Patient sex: F
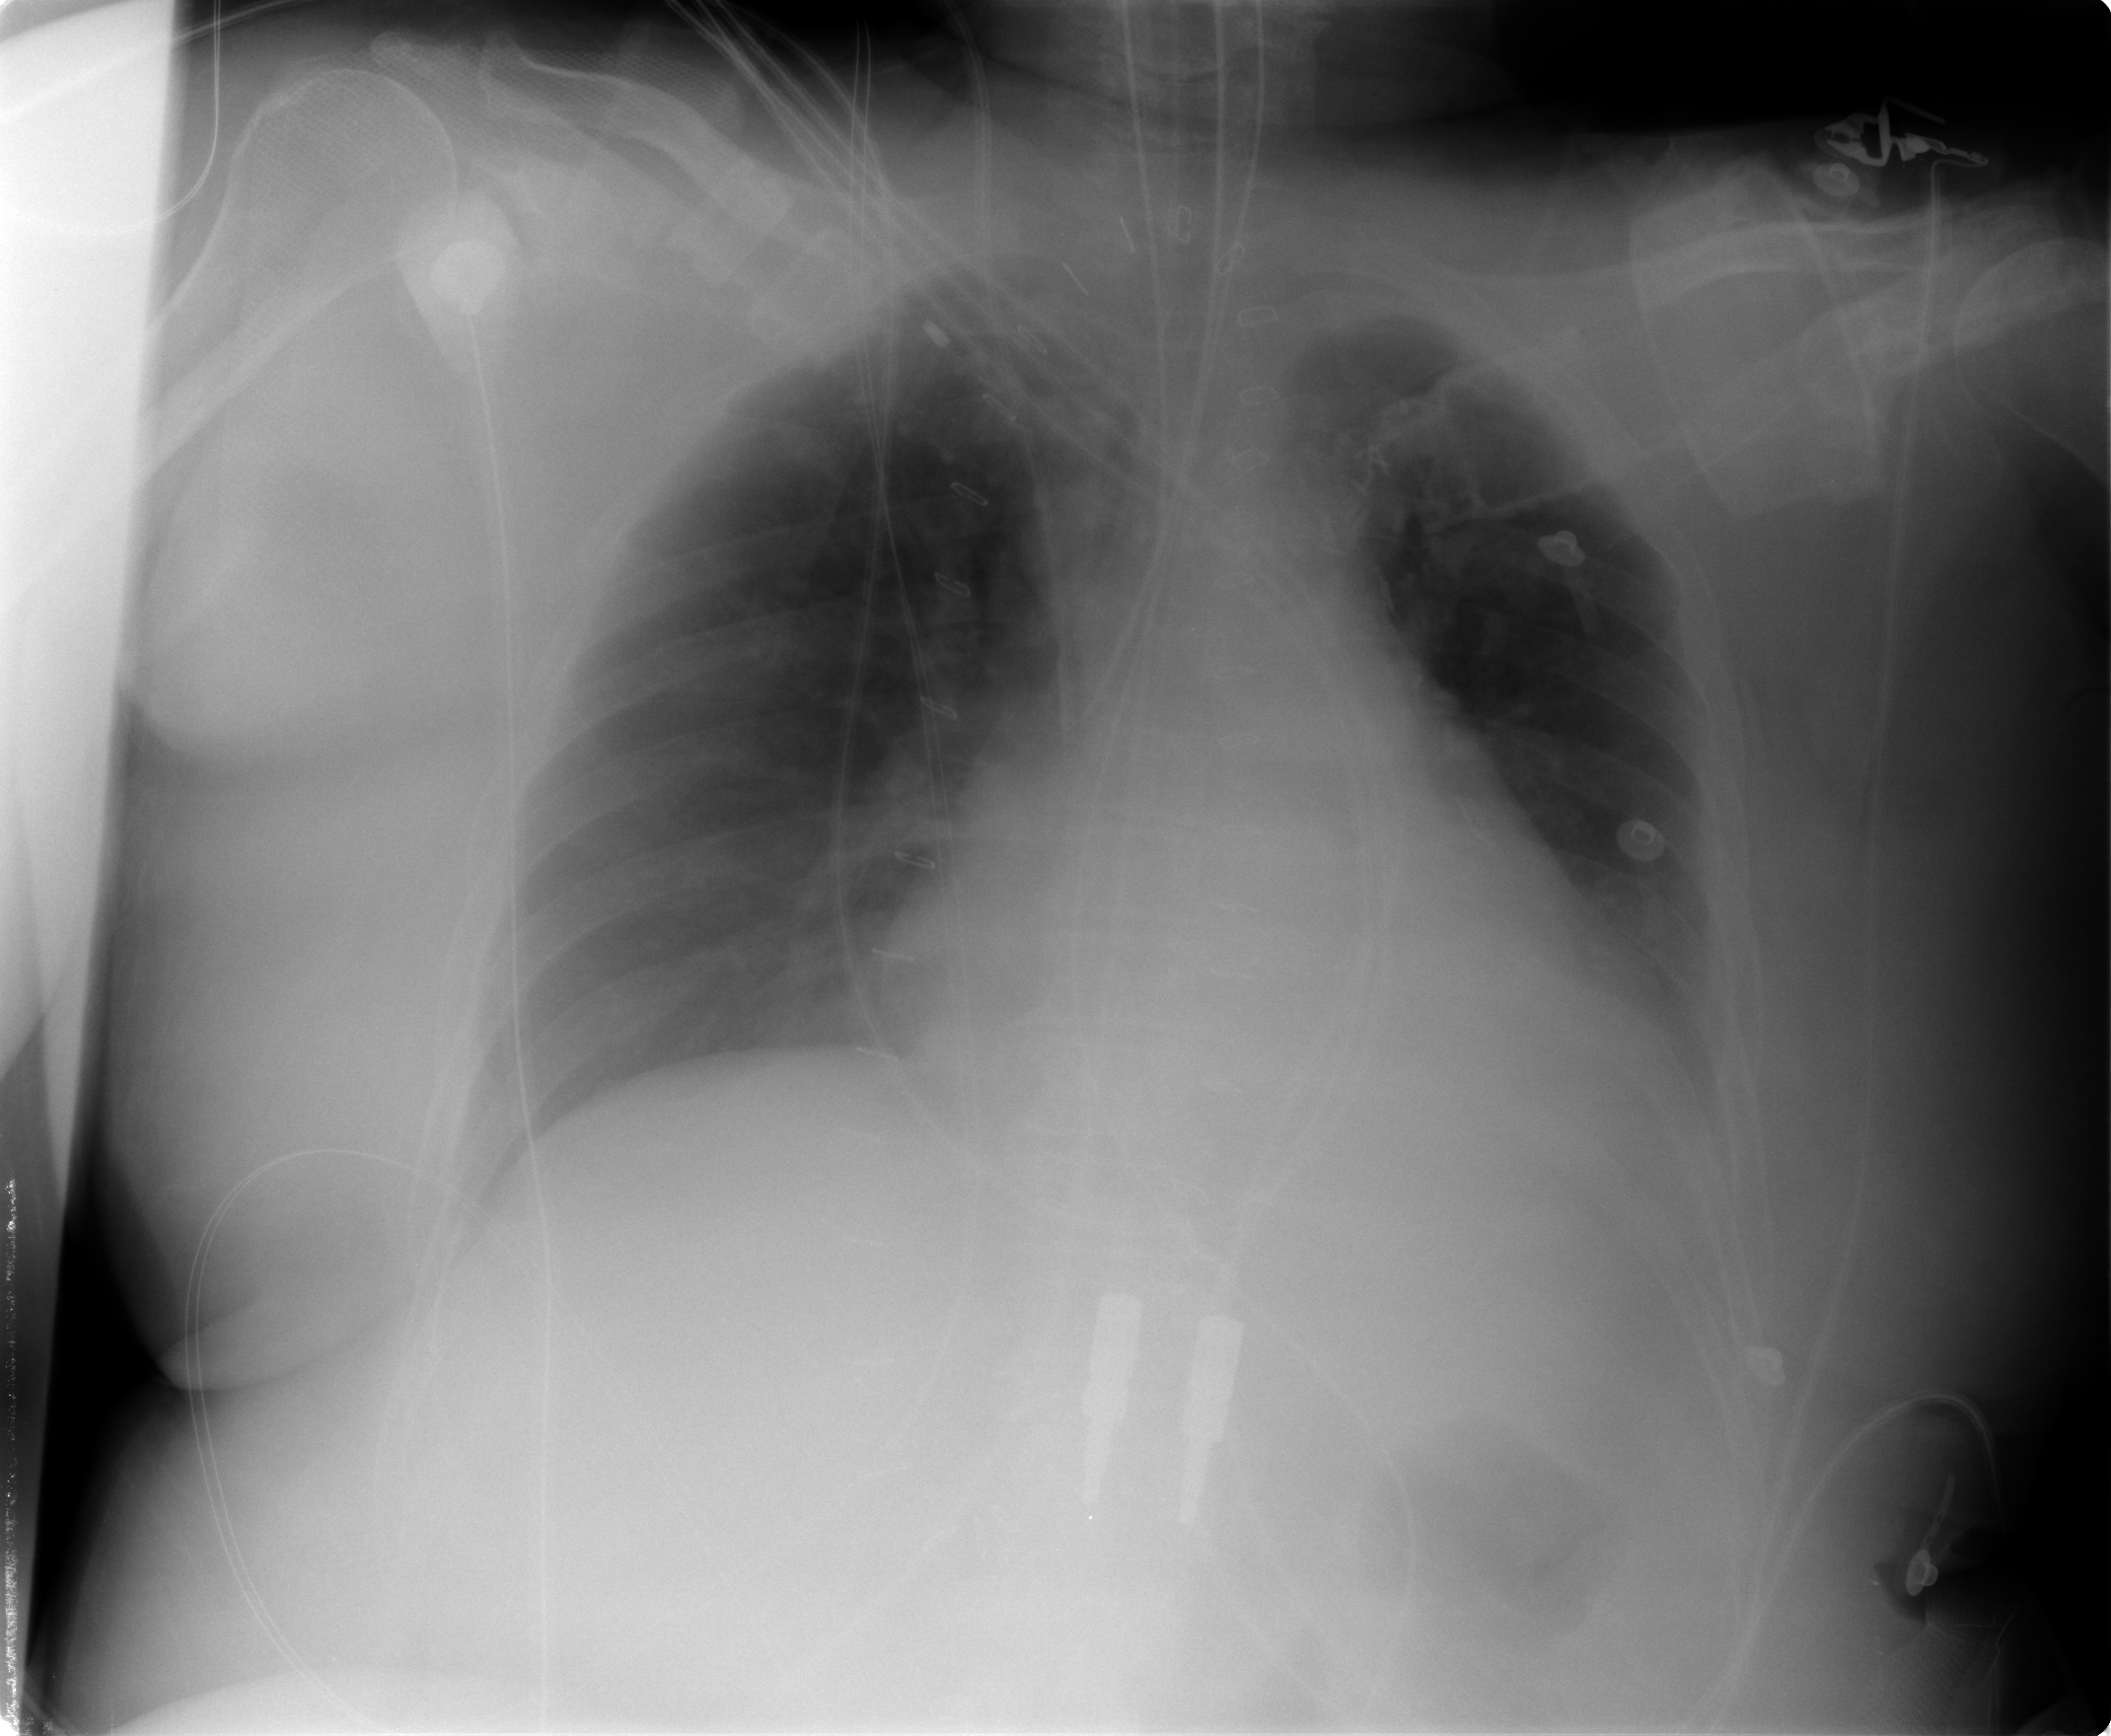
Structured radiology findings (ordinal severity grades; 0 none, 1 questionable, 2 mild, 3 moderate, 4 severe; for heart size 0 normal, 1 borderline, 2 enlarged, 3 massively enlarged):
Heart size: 2
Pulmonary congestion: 2
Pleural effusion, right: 1
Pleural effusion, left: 2
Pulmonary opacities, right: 0
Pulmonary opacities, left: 0
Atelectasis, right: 1
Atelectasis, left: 2